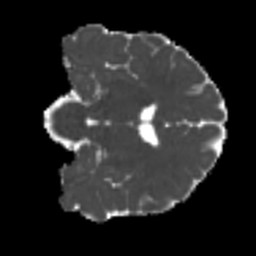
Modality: MD
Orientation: coronal
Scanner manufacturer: siemens
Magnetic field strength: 3 T
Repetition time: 4 s
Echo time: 0.0594 s